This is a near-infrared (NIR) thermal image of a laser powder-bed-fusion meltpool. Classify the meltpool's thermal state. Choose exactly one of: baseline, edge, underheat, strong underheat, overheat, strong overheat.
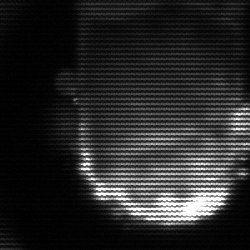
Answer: baseline